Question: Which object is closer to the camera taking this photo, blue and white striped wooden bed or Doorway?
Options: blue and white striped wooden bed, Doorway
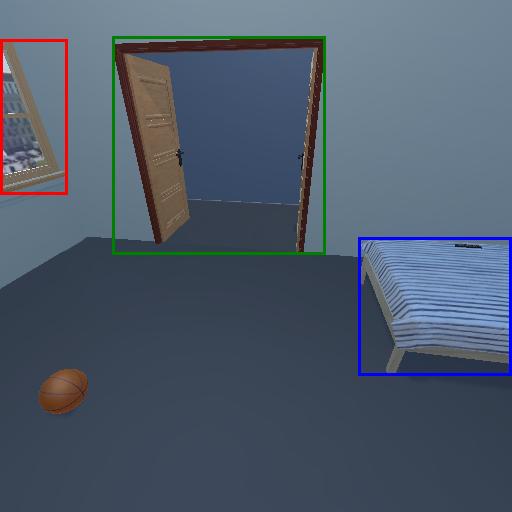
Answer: blue and white striped wooden bed